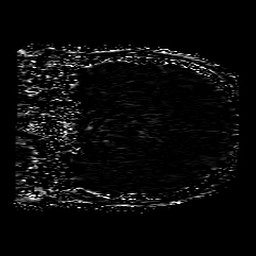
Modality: SWI
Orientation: coronal
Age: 59
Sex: female
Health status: ill
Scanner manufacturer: philips
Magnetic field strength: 3 T
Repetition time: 0.031 s